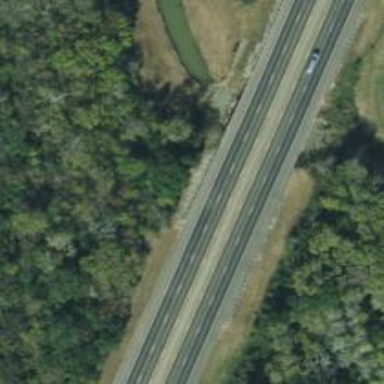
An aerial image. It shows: Primary highway crossing over bridge.